Field crop: maize
Growth stage: 1
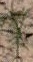
Species: salsola